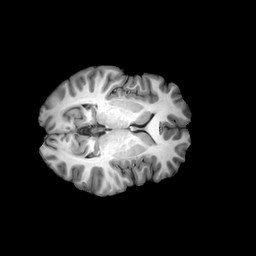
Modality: T1w
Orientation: axial
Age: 24
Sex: female
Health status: ill